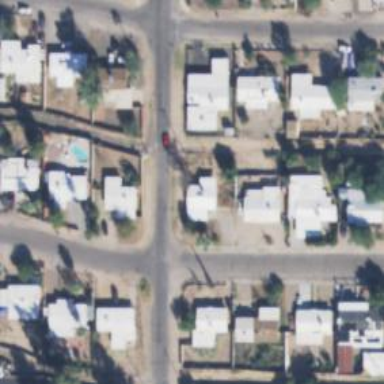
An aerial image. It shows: Alleyway designated as service road.